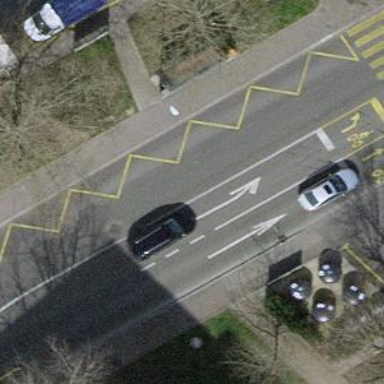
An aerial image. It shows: Bus stop with designated stop position for public transport.